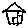
Label: house